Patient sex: M
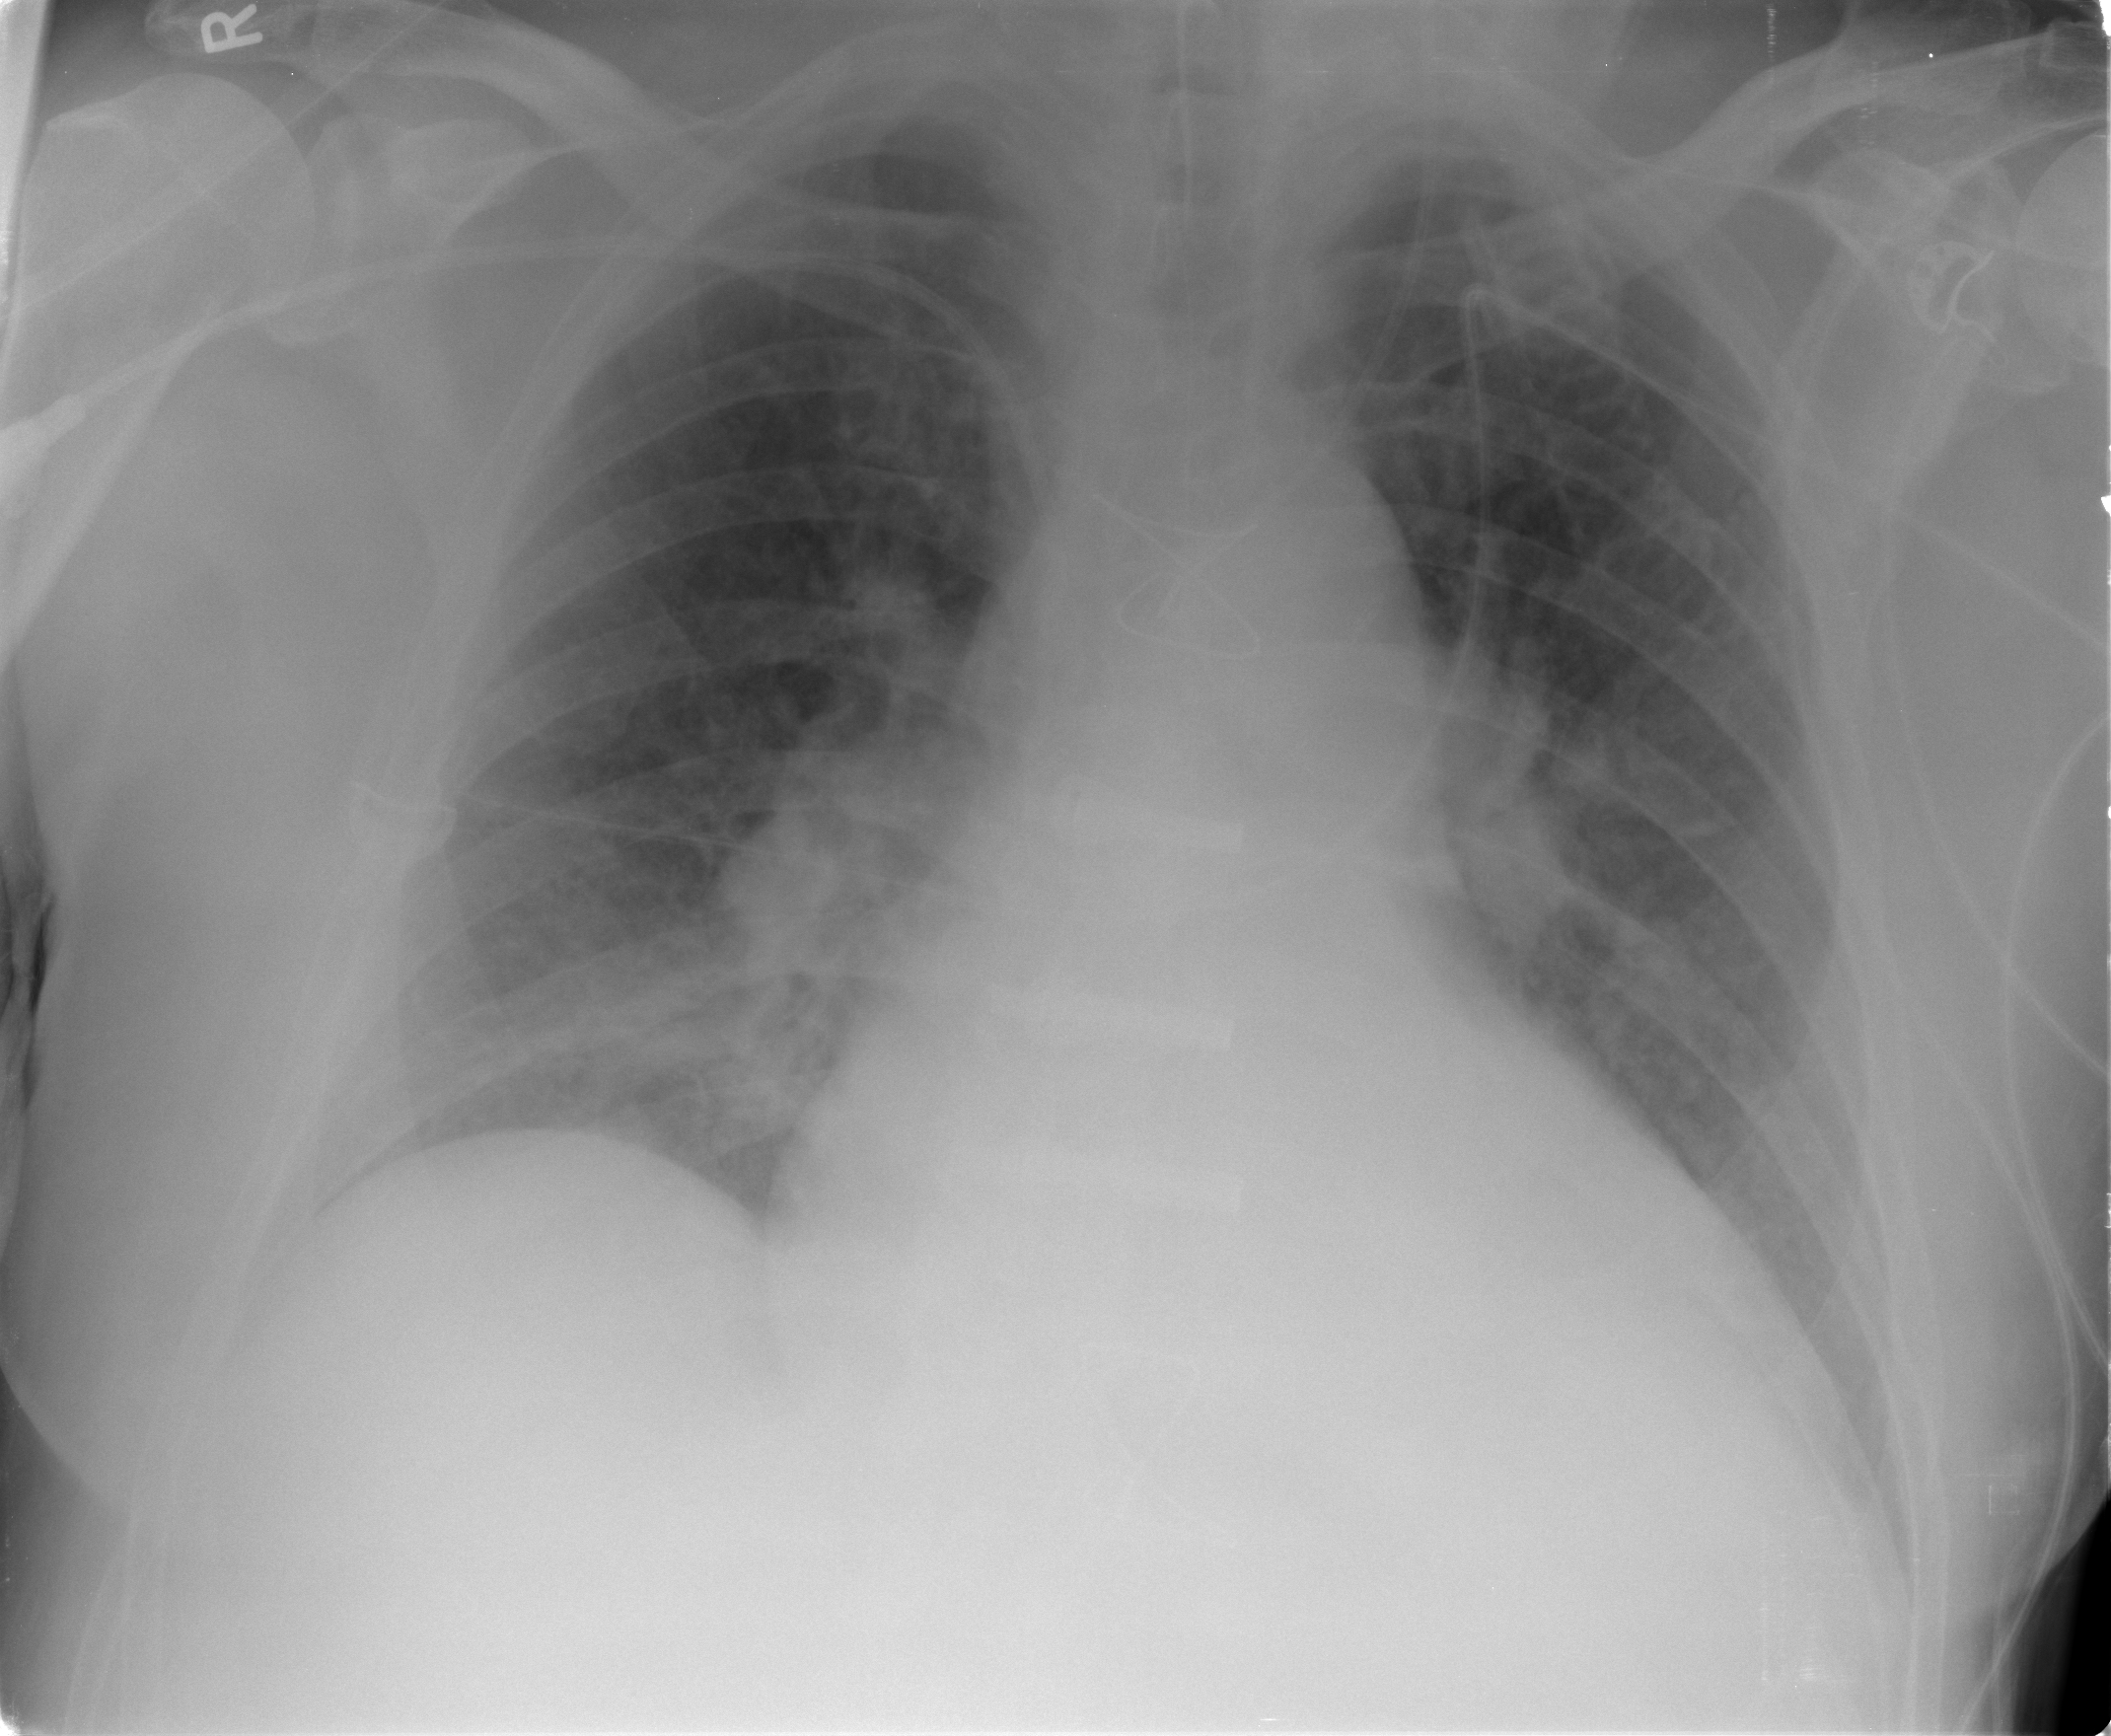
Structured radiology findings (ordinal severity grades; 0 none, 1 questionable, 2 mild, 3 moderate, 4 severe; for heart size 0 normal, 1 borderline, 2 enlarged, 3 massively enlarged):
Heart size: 2
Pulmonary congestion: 0
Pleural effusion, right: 0
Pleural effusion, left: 0
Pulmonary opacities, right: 2
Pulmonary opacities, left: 2
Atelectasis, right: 2
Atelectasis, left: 2